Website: walmart
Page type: address-validator
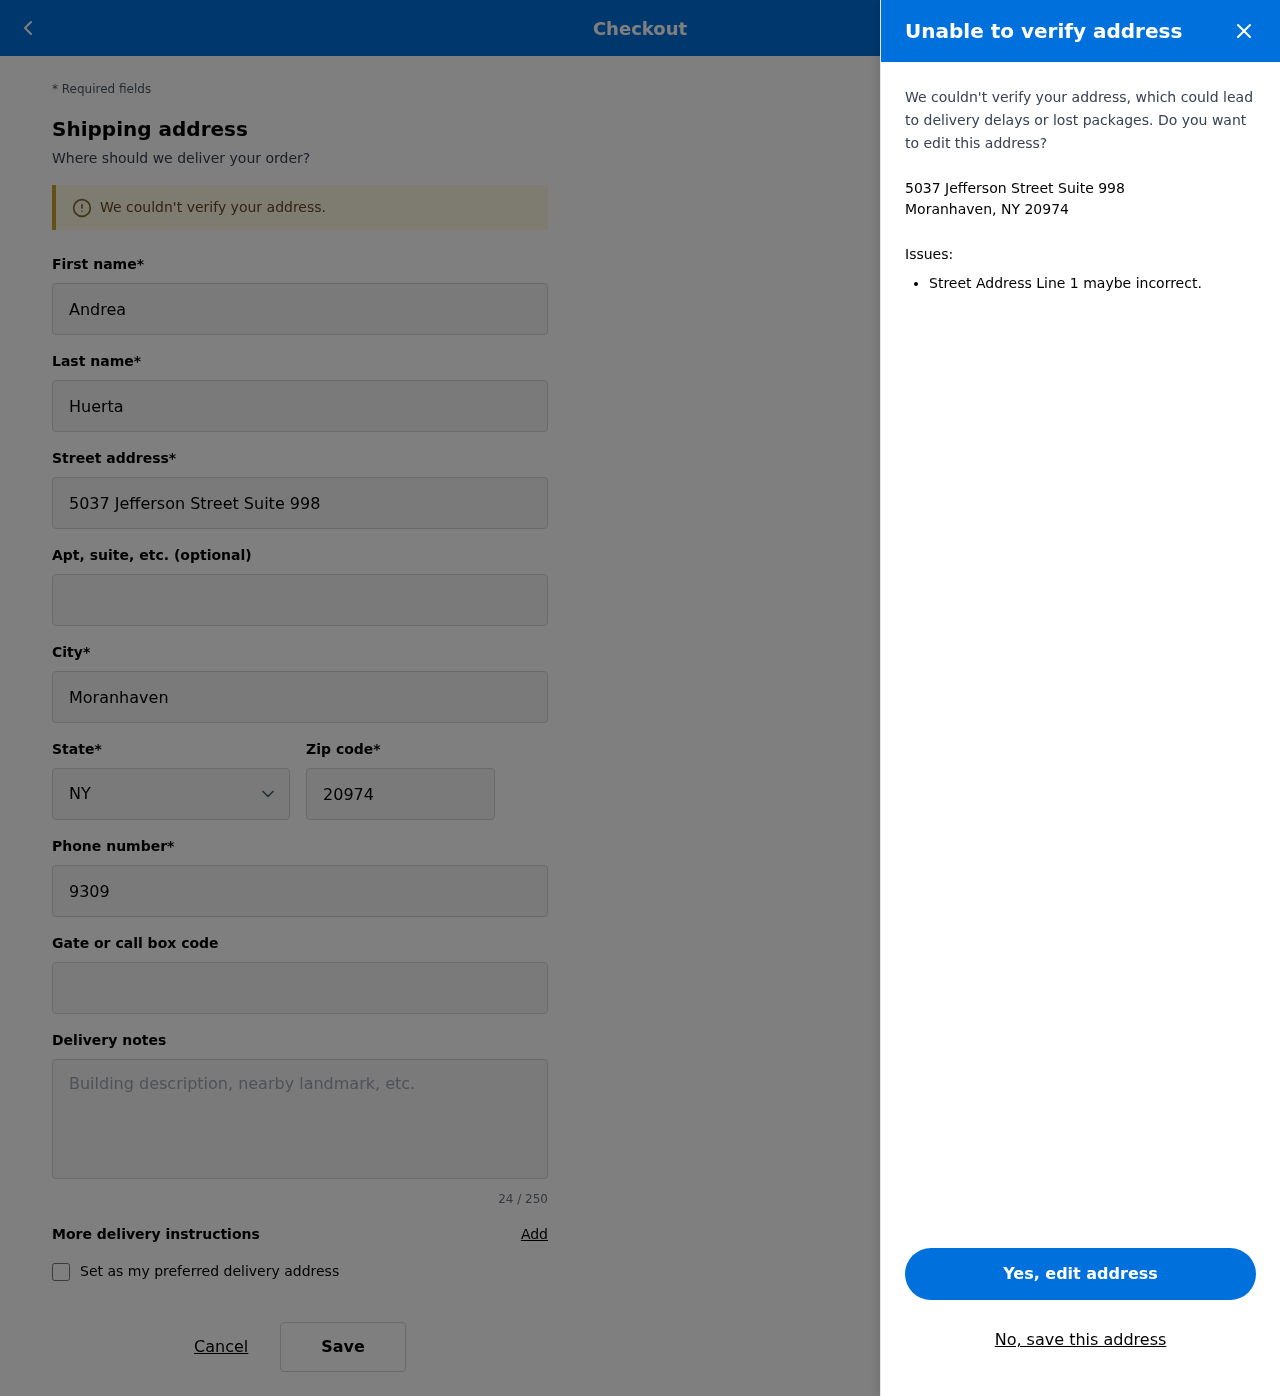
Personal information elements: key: PII_CITY_STATE_ZIP
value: Moranhaven, NY 20974
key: PII_DELIVERY_INSTRUCTIONS
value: Place behind screen door
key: PII_STATE_ABBR
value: NY
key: PII_STREET
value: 5037 Jefferson Street Suite 998
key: PII_FIRSTNAME
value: Andrea
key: PII_LASTNAME
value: Huerta
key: PII_CITY
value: Moranhaven
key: PII_POSTCODE
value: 20974
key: PII_PHONE
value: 9309096088
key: PII_SECURITY_CODE
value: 23436